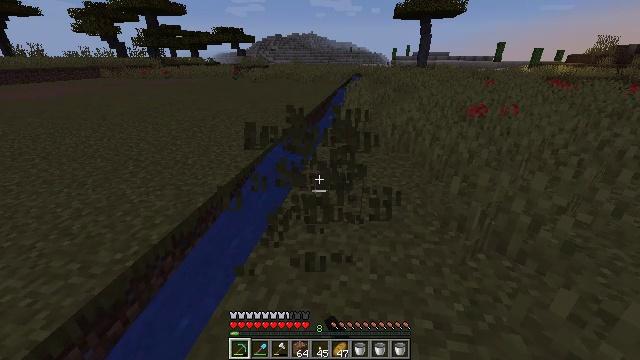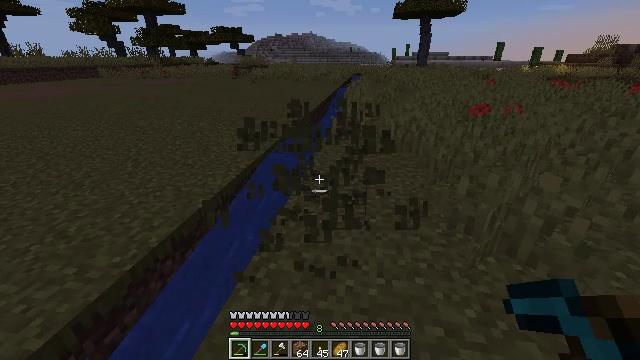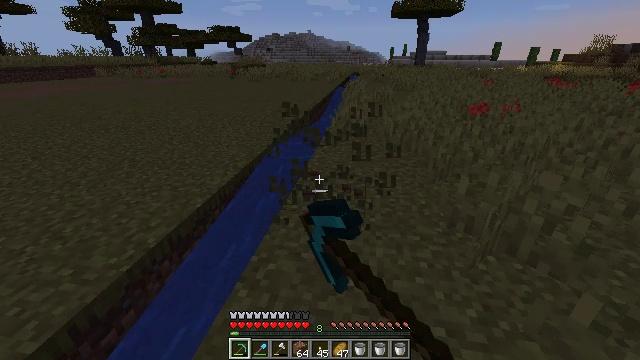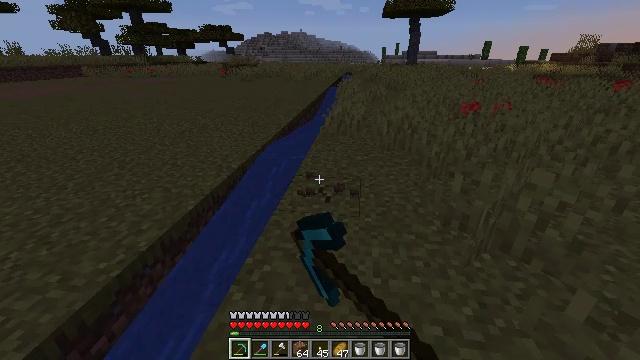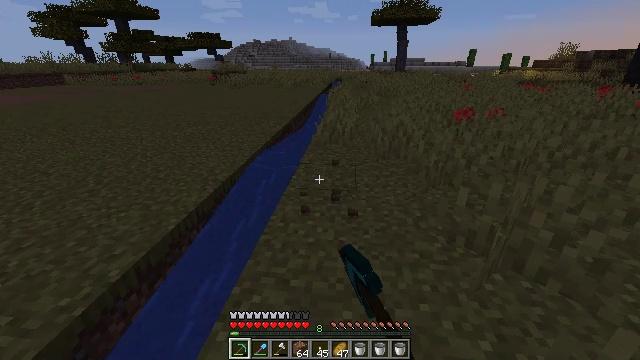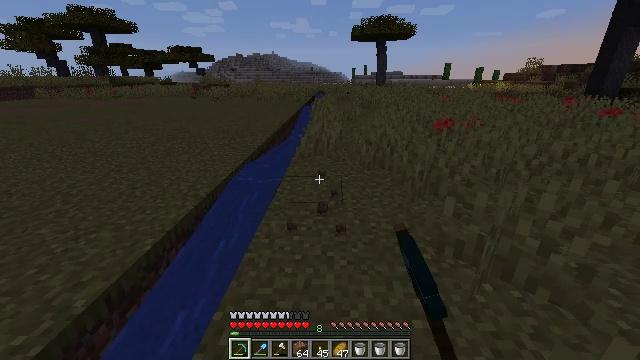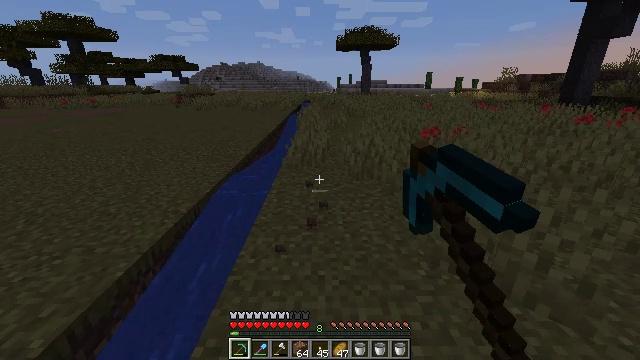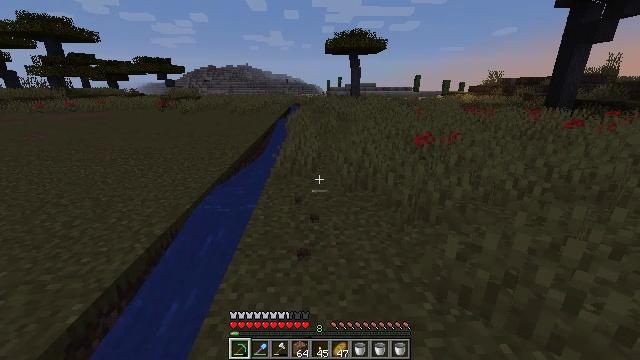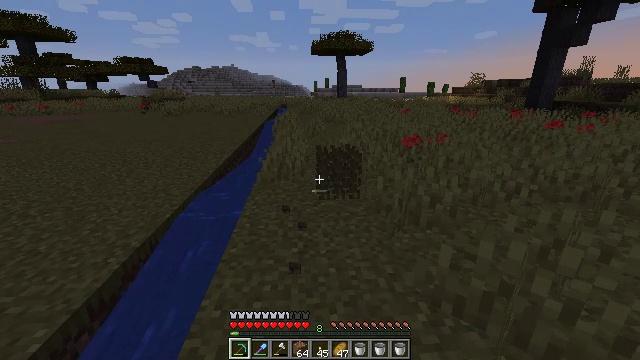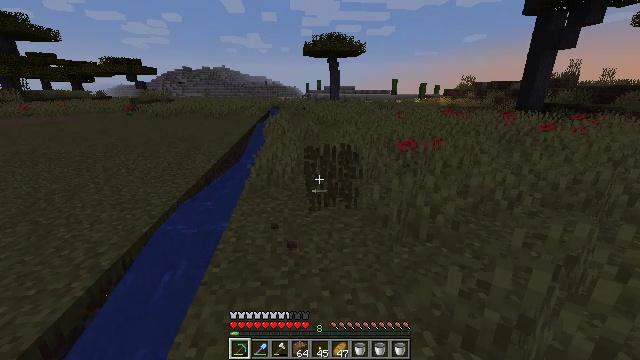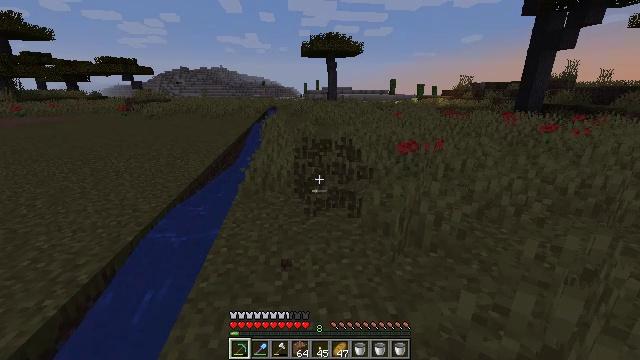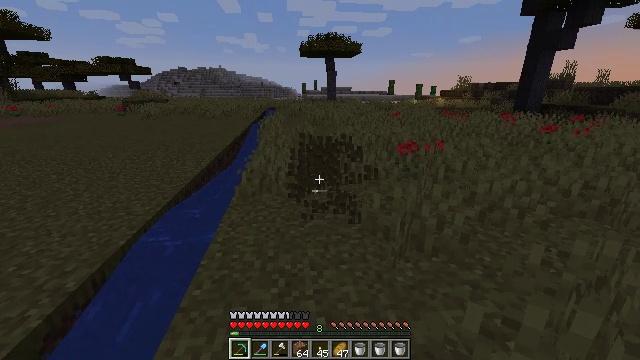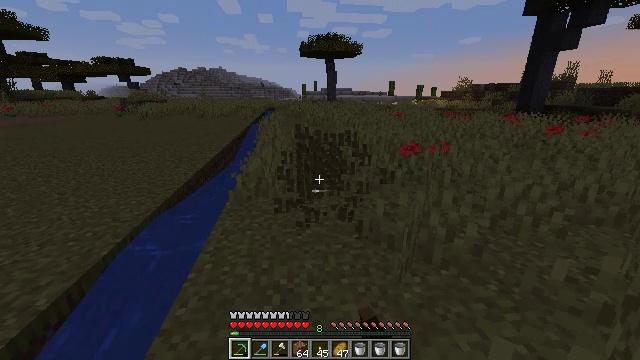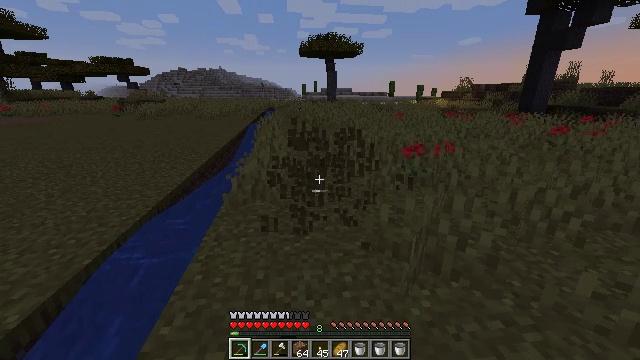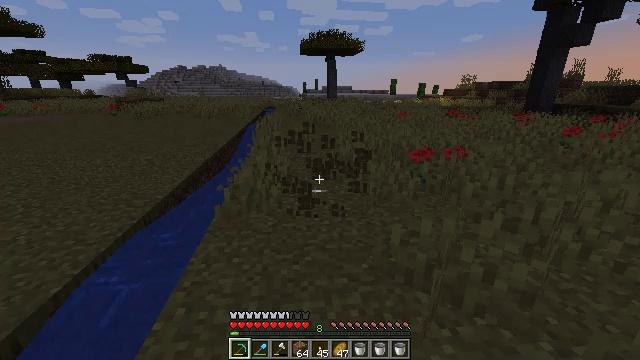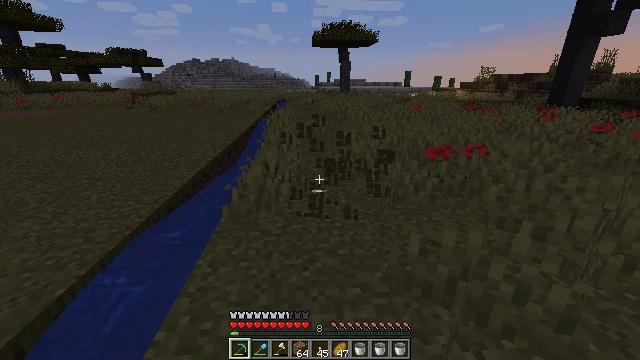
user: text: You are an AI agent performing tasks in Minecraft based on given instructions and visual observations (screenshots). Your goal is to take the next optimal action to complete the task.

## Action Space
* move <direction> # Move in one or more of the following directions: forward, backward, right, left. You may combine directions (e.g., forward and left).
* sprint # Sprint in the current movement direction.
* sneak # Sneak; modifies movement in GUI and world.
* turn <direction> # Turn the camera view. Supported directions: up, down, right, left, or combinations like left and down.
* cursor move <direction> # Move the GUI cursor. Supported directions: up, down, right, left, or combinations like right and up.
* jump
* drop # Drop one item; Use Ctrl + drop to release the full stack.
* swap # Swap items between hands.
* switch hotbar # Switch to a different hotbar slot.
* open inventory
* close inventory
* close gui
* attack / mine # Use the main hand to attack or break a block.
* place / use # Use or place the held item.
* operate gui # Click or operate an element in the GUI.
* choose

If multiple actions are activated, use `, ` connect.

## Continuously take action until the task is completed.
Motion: motion action
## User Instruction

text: Gather grass by holding the left mouse button.
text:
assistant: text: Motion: attack / mine
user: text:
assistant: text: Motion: attack / mine
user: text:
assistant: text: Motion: move forward, turn right, attack / mine
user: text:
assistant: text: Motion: move forward, turn right and up, attack / mine
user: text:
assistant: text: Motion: move forward, turn right and up, attack / mine
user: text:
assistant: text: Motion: move forward, turn right and up, attack / mine
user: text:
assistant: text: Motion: move forward, turn right, attack / mine
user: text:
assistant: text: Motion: move forward, turn right, attack / mine
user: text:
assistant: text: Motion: move forward, turn right, attack / mine
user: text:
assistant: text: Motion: move forward, attack / mine
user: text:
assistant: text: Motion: move forward, attack / mine
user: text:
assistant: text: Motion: move forward, attack / mine
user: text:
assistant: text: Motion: move forward, attack / mine
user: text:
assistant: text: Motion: move forward, attack / mine
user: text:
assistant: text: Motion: move forward, turn left and down, attack / mine
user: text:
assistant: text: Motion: move forward and move left, turn left and down, attack / mine
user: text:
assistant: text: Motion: move forward and move left, turn left, attack / mine
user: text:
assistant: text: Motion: move forward and move left, attack / mine
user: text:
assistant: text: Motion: move forward, attack / mine
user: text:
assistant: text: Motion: move forward, attack / mine
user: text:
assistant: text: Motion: move forward, turn right, attack / mine
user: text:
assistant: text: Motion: move forward, turn right, attack / mine
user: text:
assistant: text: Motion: move forward, attack / mine
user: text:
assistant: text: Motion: move forward, attack / mine
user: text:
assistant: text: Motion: move forward, attack / mine
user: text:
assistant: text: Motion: move forward, attack / mine
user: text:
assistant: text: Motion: move forward, attack / mine
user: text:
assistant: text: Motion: move forward, attack / mine
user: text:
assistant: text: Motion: move forward, attack / mine
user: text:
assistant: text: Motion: move forward, attack / mine